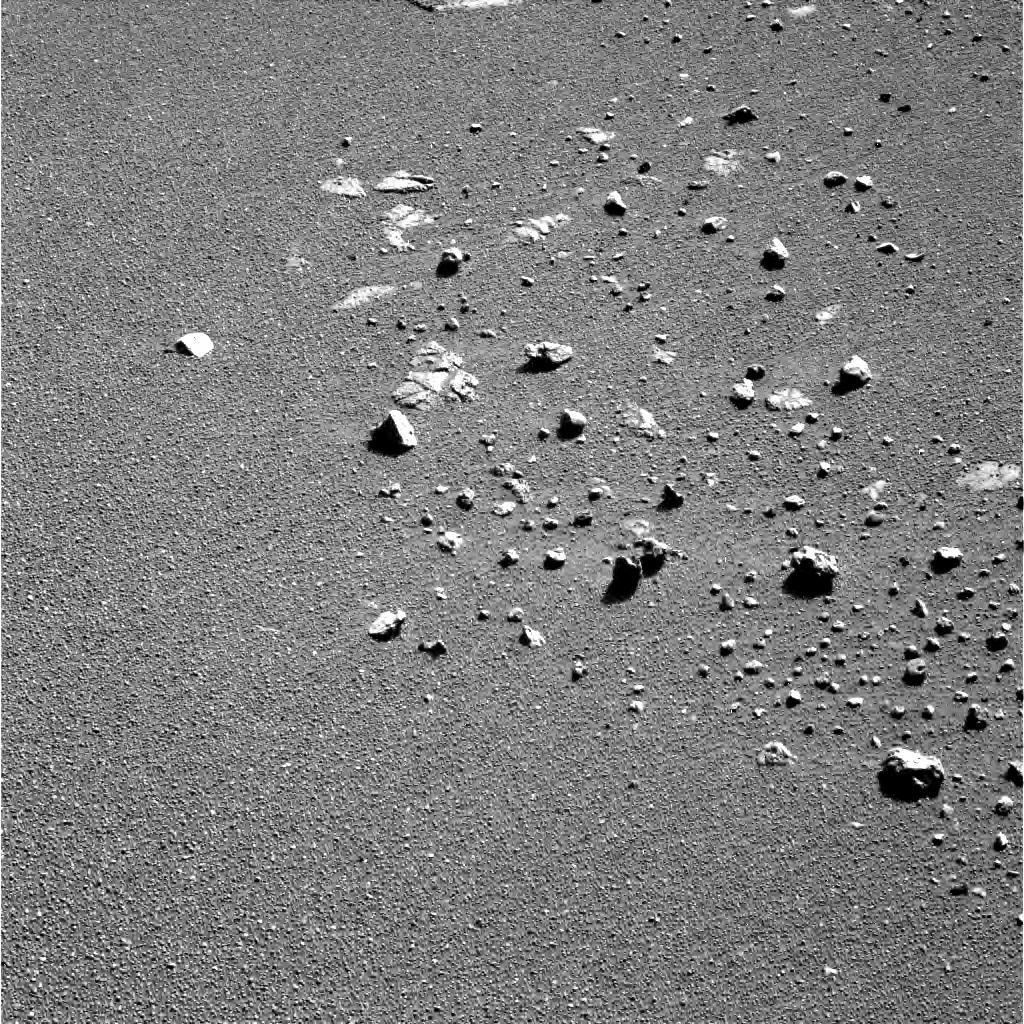
Terrain classes present: Bedrock, Gravel / Sand / Soil, Rock, Shadow